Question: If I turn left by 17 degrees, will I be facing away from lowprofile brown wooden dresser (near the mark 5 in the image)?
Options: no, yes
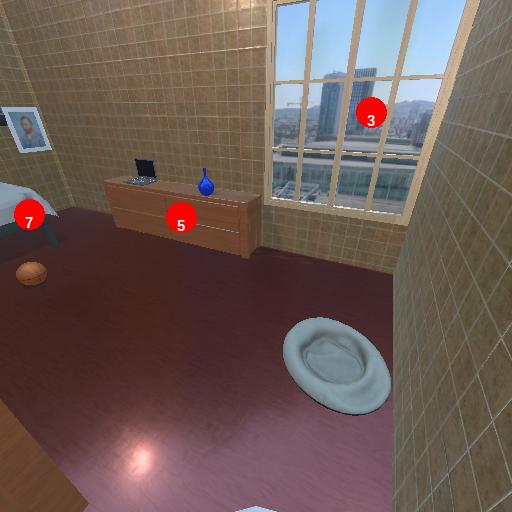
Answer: no